Field crop: tomato
Growth stage: 1
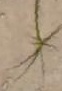
Species: cyperus